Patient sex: F
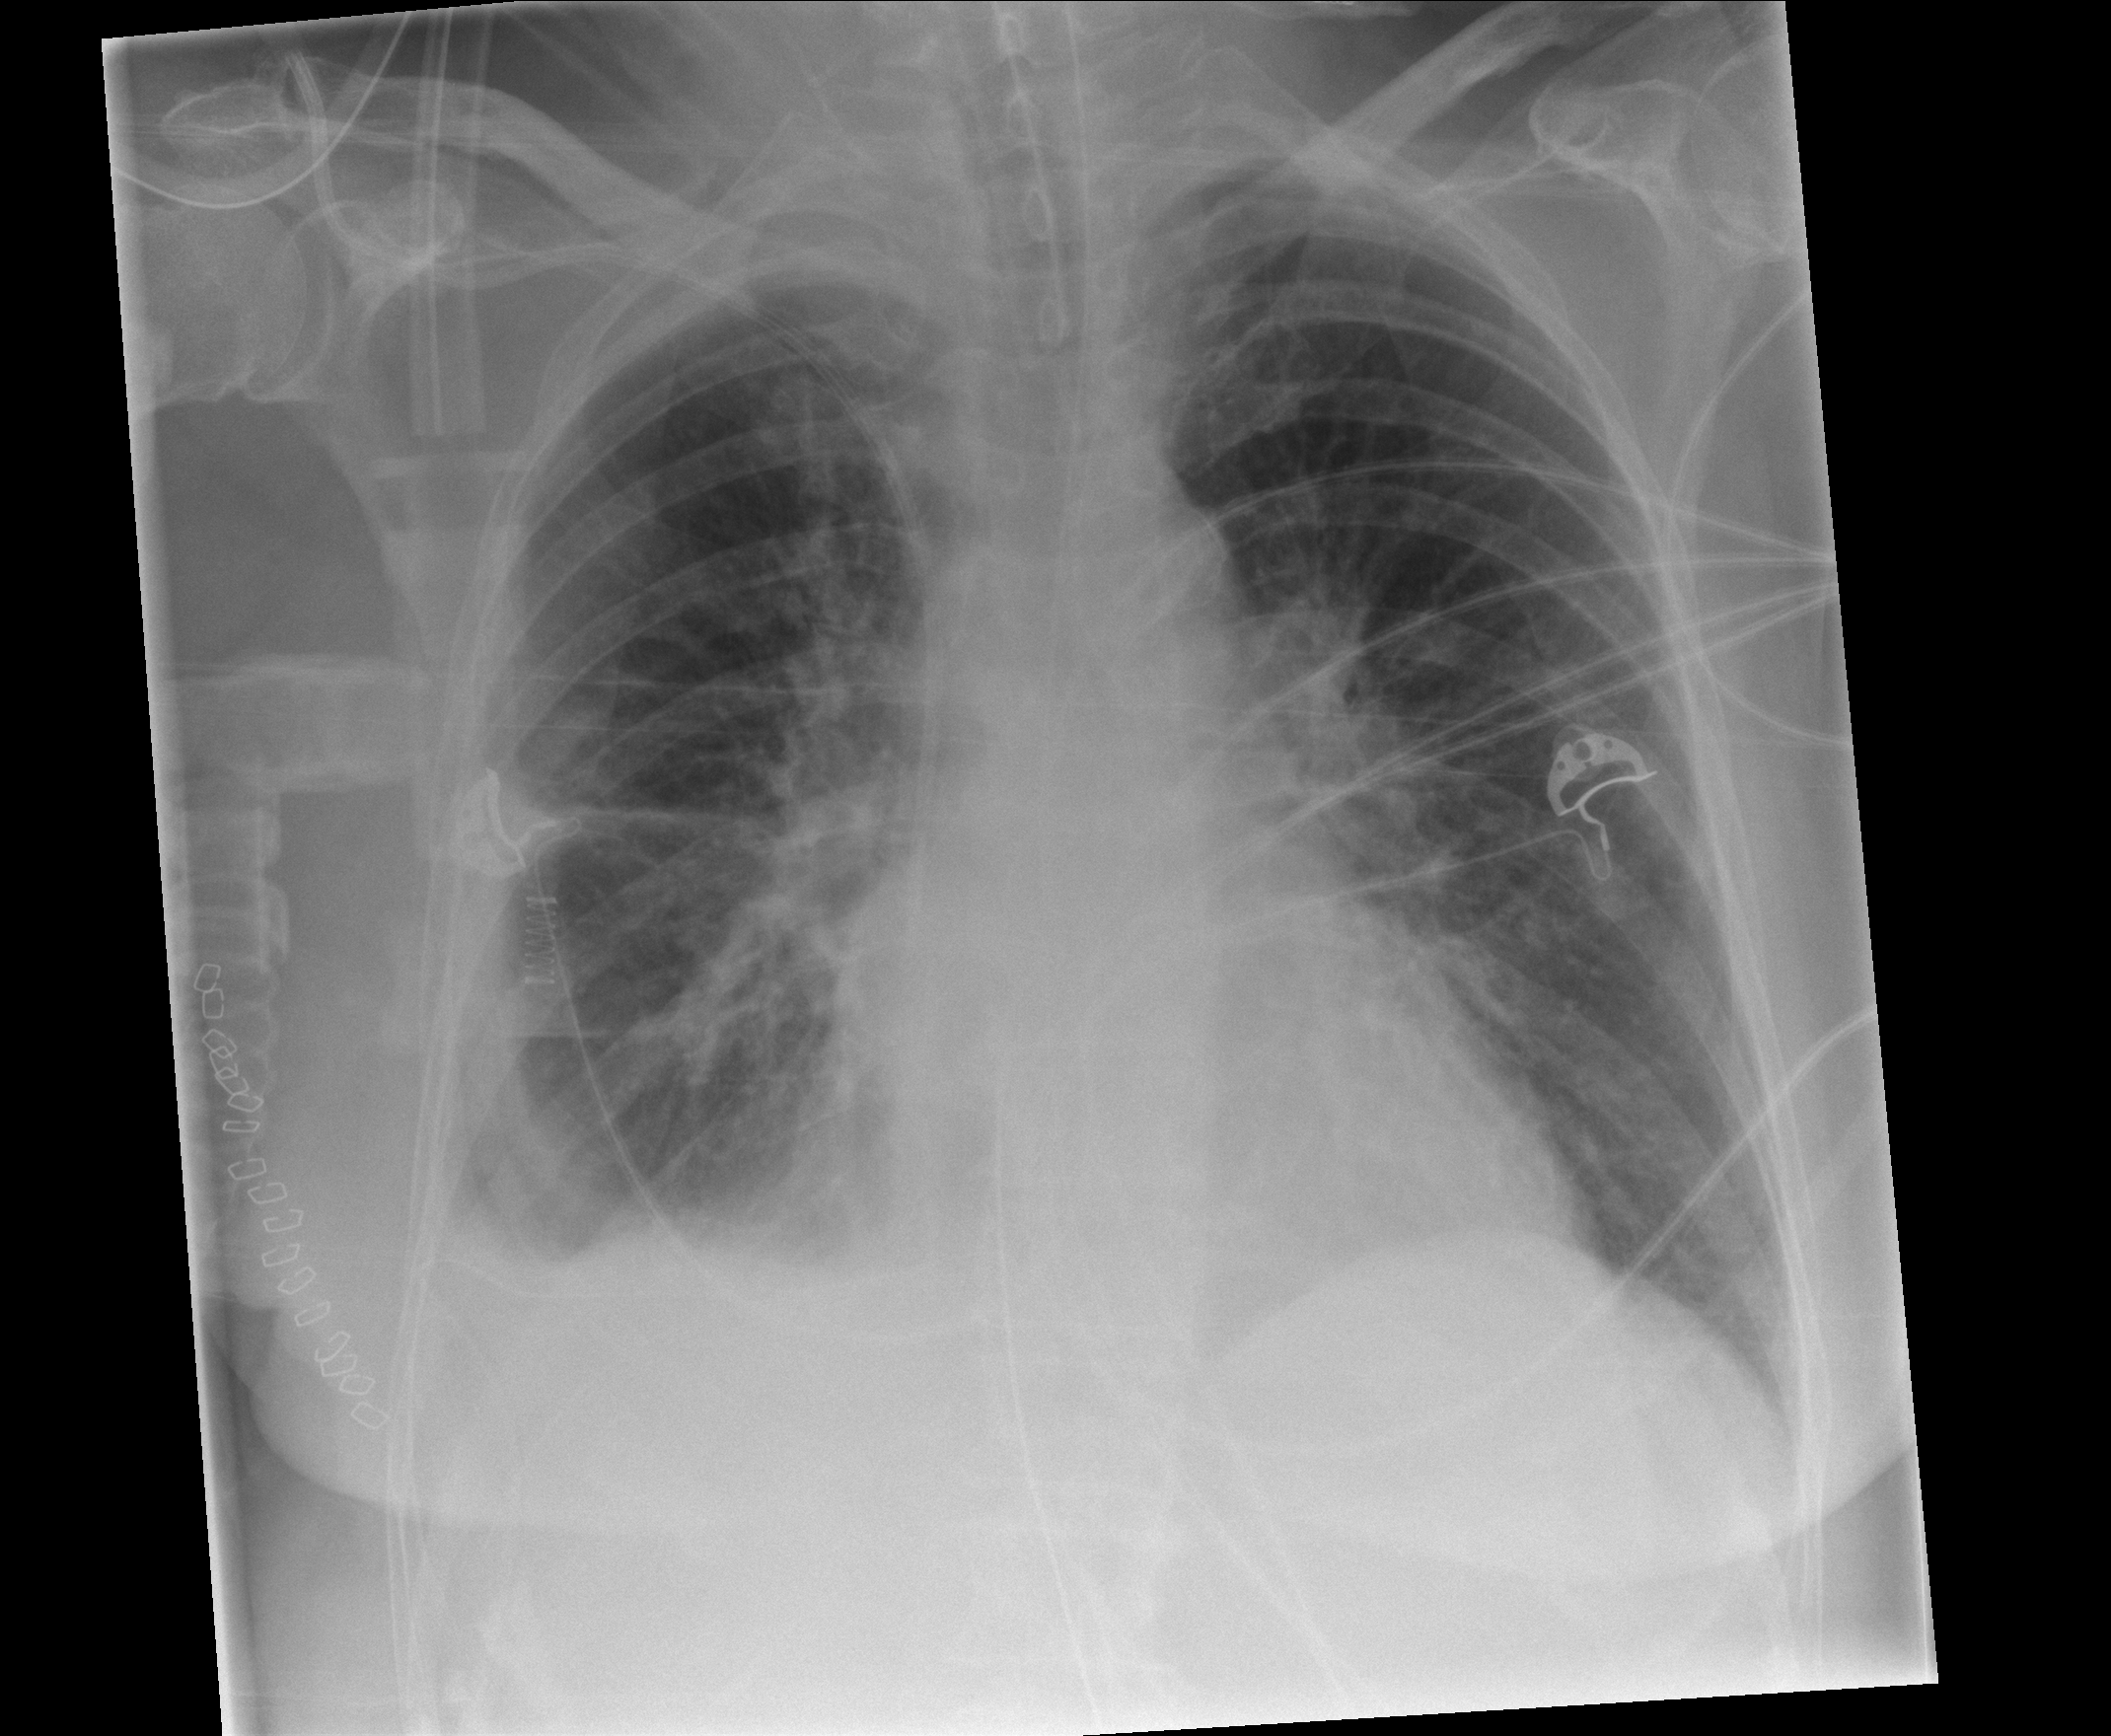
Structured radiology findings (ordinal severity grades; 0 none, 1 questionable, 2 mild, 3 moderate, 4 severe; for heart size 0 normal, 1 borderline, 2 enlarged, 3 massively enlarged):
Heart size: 1
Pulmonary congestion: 3
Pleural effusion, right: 2
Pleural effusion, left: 0
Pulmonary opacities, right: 3
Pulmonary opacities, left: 3
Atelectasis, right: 2
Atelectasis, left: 2